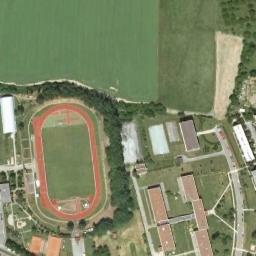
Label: ground_track_field